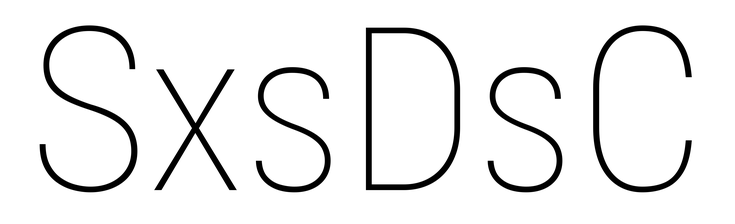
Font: Roboto_Condensed_Thin